Question:
This is a simple models that I am working on , three tables.
I need to Have a DataGridView that show the ClientID , , Current_Balance , Required , Expected , Paid , Difference_Req_Paid_Difference _Expe_Paid,DateWeekly and this DataGridView enable me to add new rows and to edit current as DataSource I have used a LinQ like
'''
visibledataGridView1.DataSource = context.Payments.Select(x =>
new { x.Client.ClientName,
x.ClientID,
x.Current_Balance,
x.Paid,x.Expected,
x.Required,
x.Difference_Exce_Paid,
x.Difference_Req_Paid
});
'''
but this only show thid doesn't allow me to add or to edit.
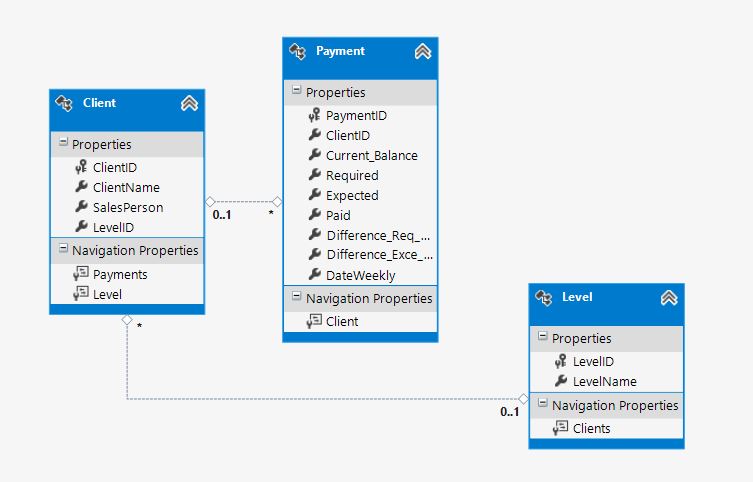
Answer: Problem Resolved with a little trick , with checking in the database if the current PaymentID , it will modifie by a sp that update the row in the database
if not it will create a new object from Payment and add it to Payments.